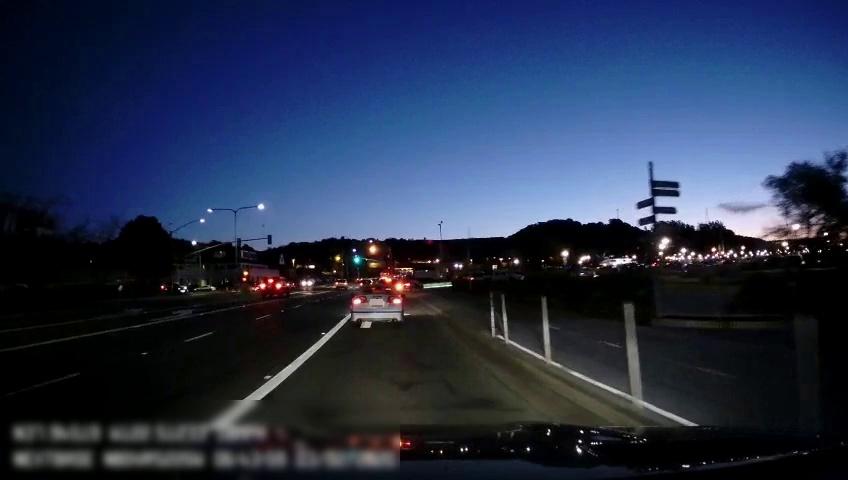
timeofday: Night
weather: Other
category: Drivable Space
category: Vehicles | Car
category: Vehicles | Car
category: Vehicles | SUV
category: Vehicles | SUV
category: Vehicles | SUV
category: Vehicles | Truck
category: Lanes | Current Lane
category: Lanes | Alternate Lane
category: Lanes | Alternate Lane
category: Lanes | Alternate Lane